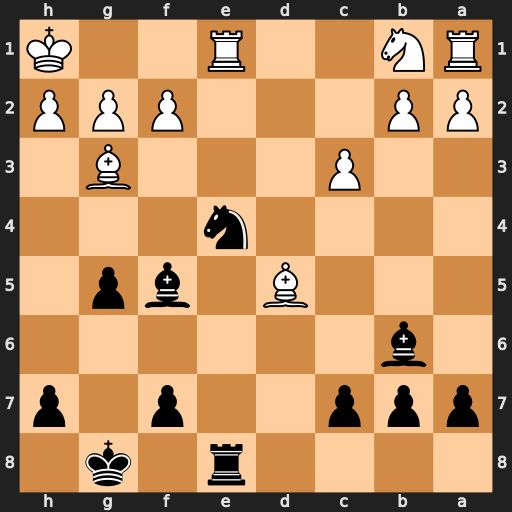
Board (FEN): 4r1k1/ppp2p1p/1b6/3B1bp1/4n3/2P3B1/PP3PPP/RN2R2K
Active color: b
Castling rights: -
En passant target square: -
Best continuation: Nxg3+ hxg3 Rxe1+